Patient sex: F
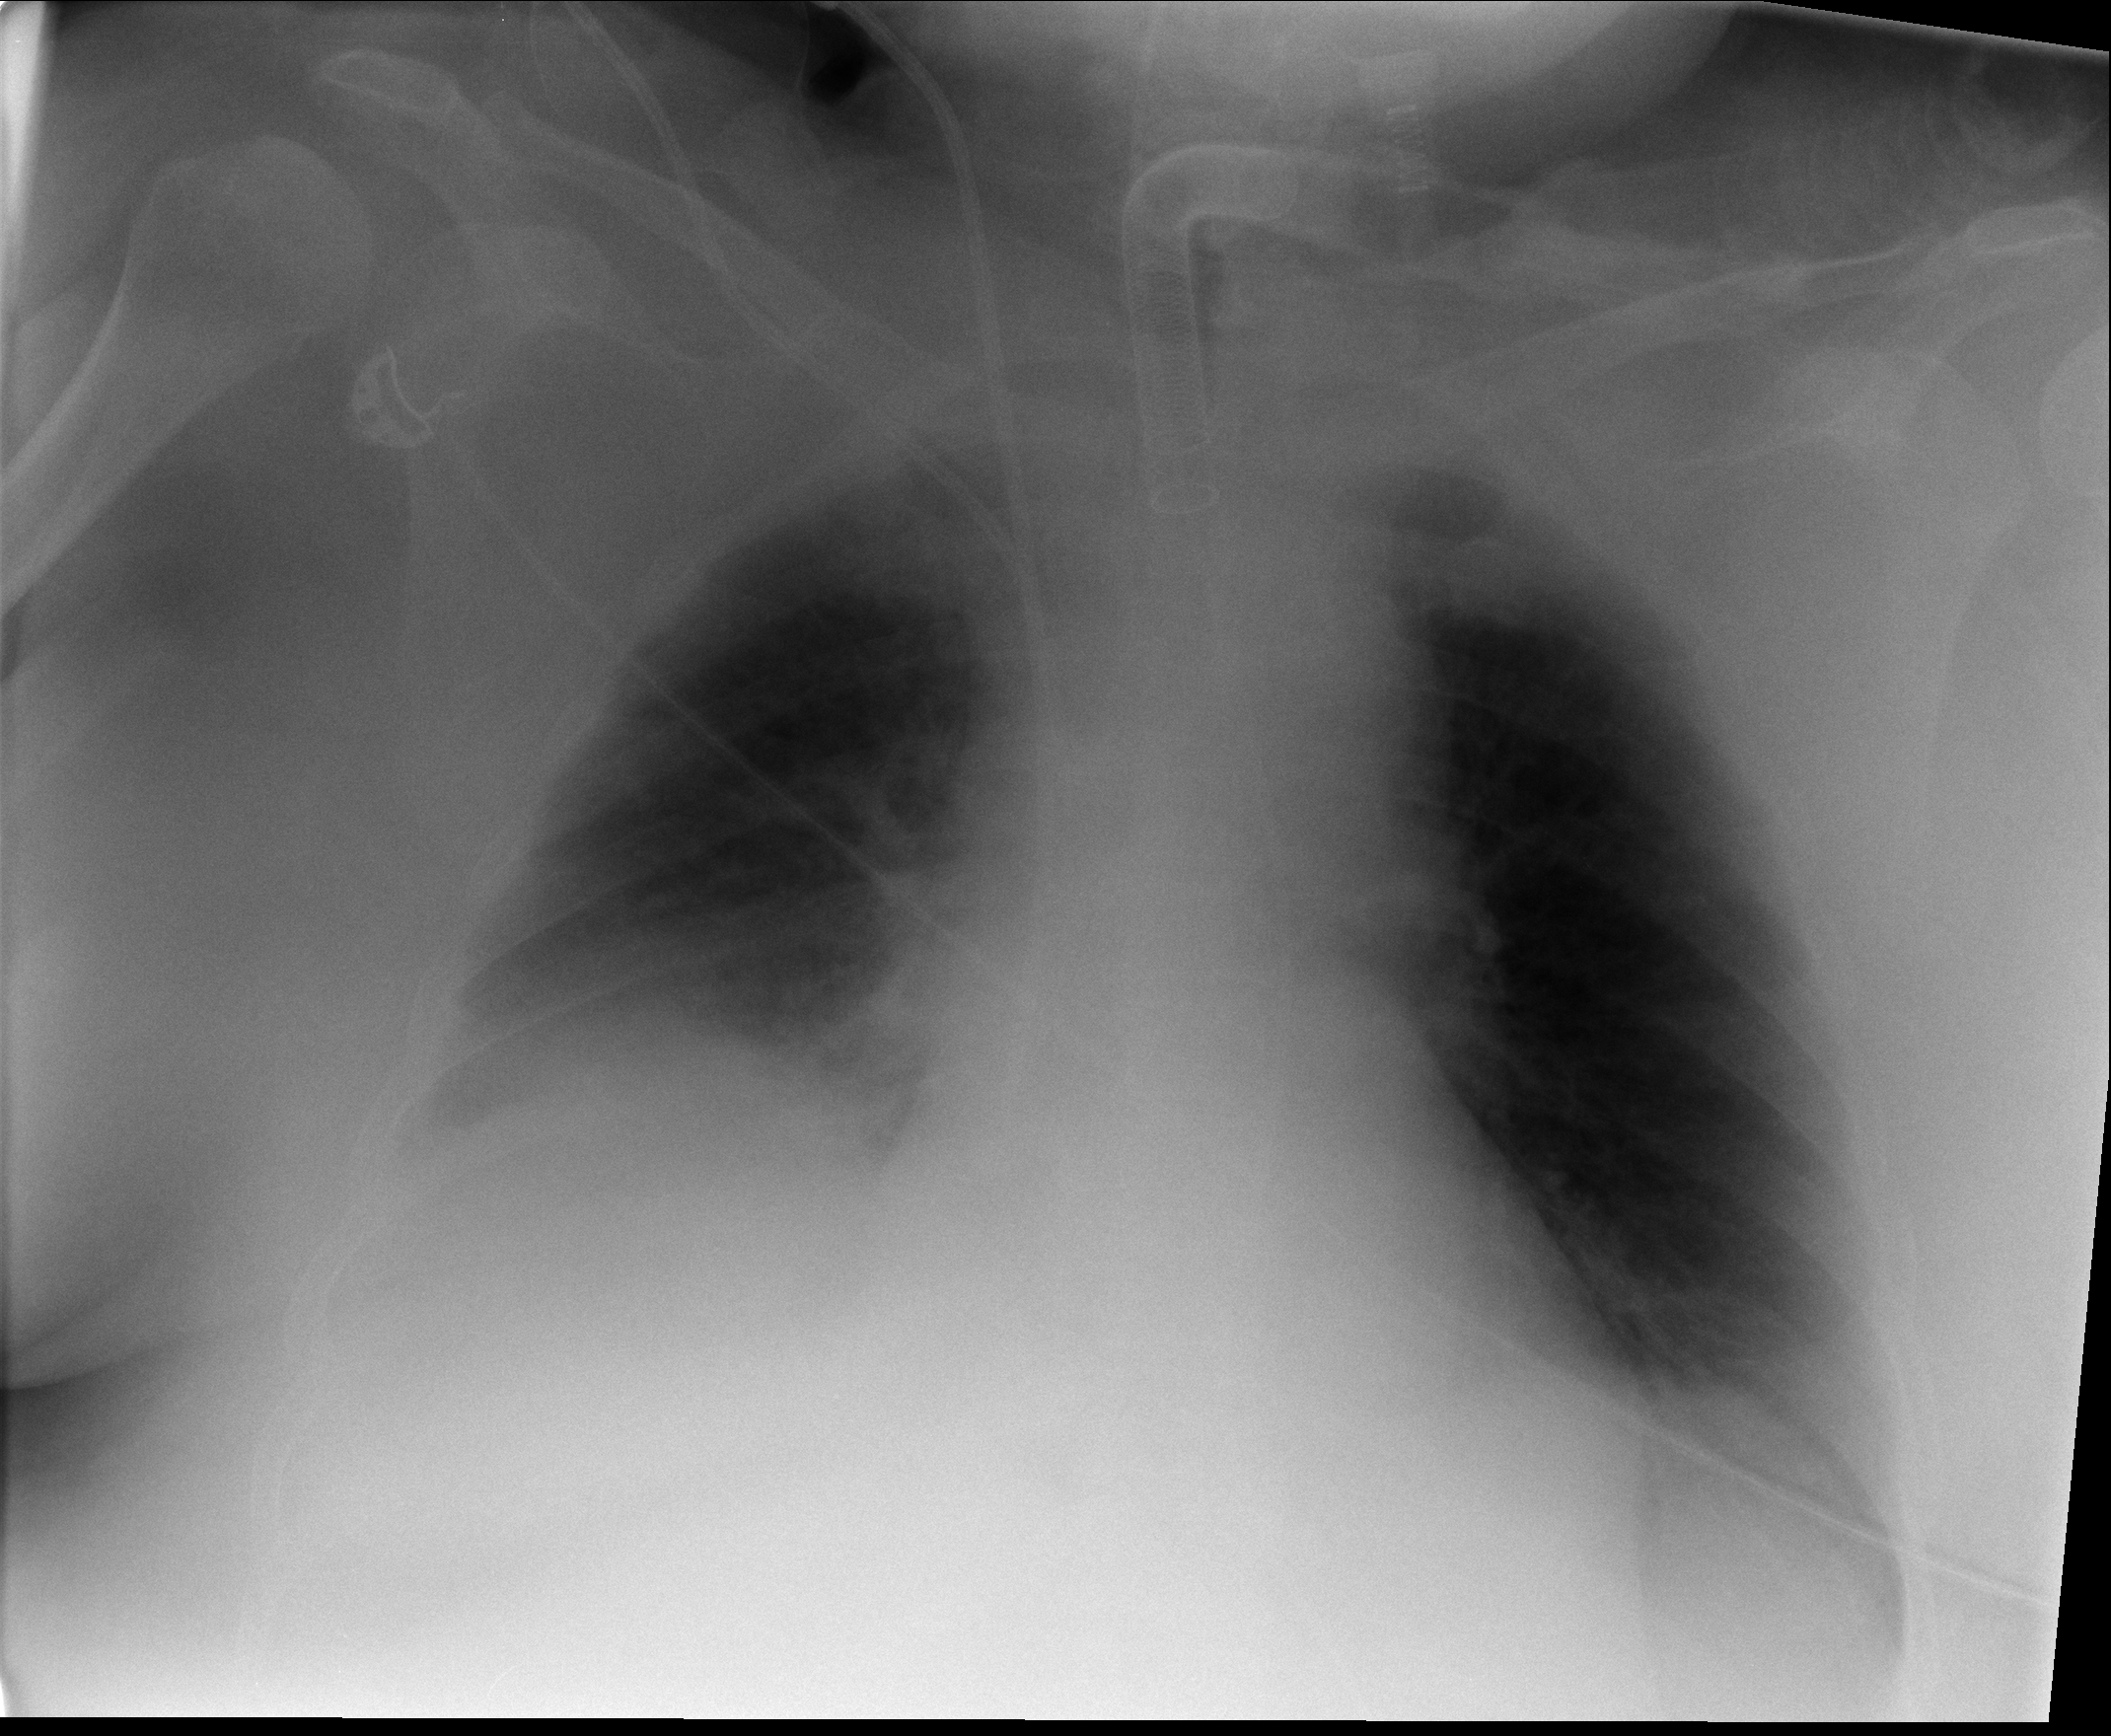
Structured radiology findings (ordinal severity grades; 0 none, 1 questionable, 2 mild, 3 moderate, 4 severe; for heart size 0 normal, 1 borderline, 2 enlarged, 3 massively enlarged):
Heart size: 0
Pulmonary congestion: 2
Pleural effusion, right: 3
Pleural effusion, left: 1
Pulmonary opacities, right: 0
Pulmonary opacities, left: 0
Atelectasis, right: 3
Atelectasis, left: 2